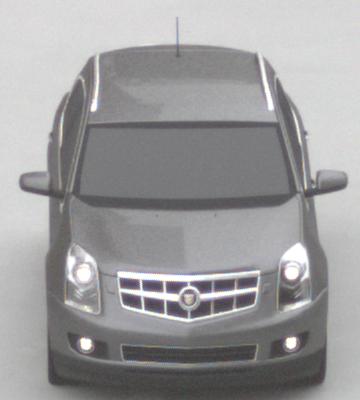
Make: Cadillac
Model: SRX 3.0 V6
Detailed model: SRX (II)
Model produced from: 2010/12
Model produced until: 2012/01
Doors: 5
Color: gray
Road condition: dry road
Daytime: midday
Contrast: low contrast